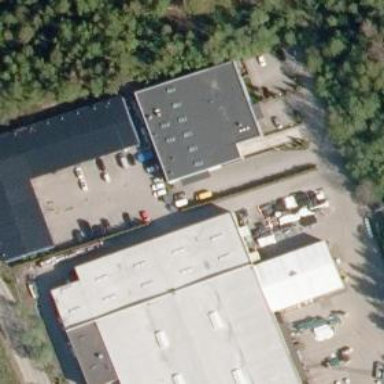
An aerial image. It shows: Industrial building.